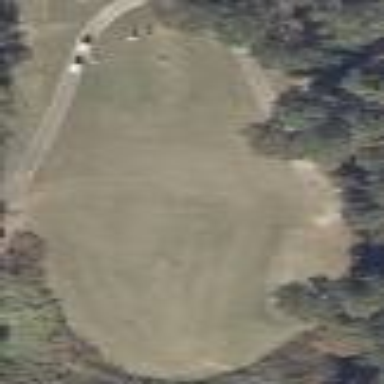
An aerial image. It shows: Rough grass area on golf course.